Field crop: tomato
Growth stage: 1
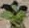
Species: solanum